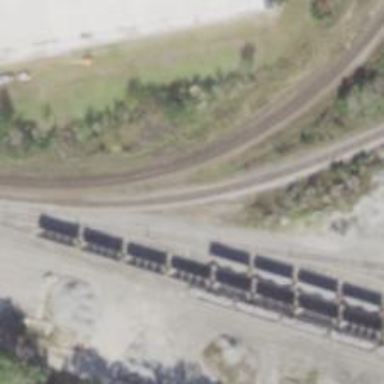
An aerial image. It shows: Railway yard used for servicing trains.